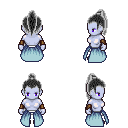
a pixel art fantasy rpg character, female body template, dark elf, purple skin, overskirt, white pants, gray long topknot hairstyle, cloth bracers, four views (front, back, left, right), 2x2 character sprite sheet, small pixel art, hard edges, no anti-aliasing